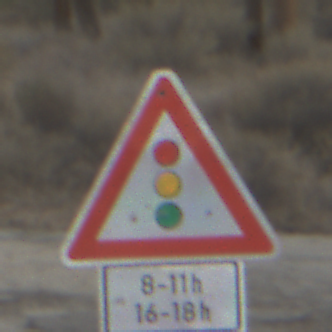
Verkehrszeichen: Lichtzeichenanlage
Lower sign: ZeitangabenOhneBeschraenkungAufWochentage2
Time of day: SunriseSunset
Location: Outdoor (RoadRail)
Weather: PartlyCloudy
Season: NotSpecified
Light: Natural